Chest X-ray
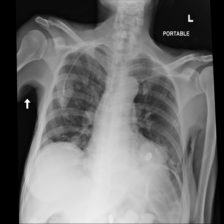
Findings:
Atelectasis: negative
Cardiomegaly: negative
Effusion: negative
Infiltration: negative
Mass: negative
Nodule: positive
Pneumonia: negative
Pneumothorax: negative
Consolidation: negative
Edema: negative
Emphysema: negative
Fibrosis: negative
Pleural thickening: negative
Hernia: negative